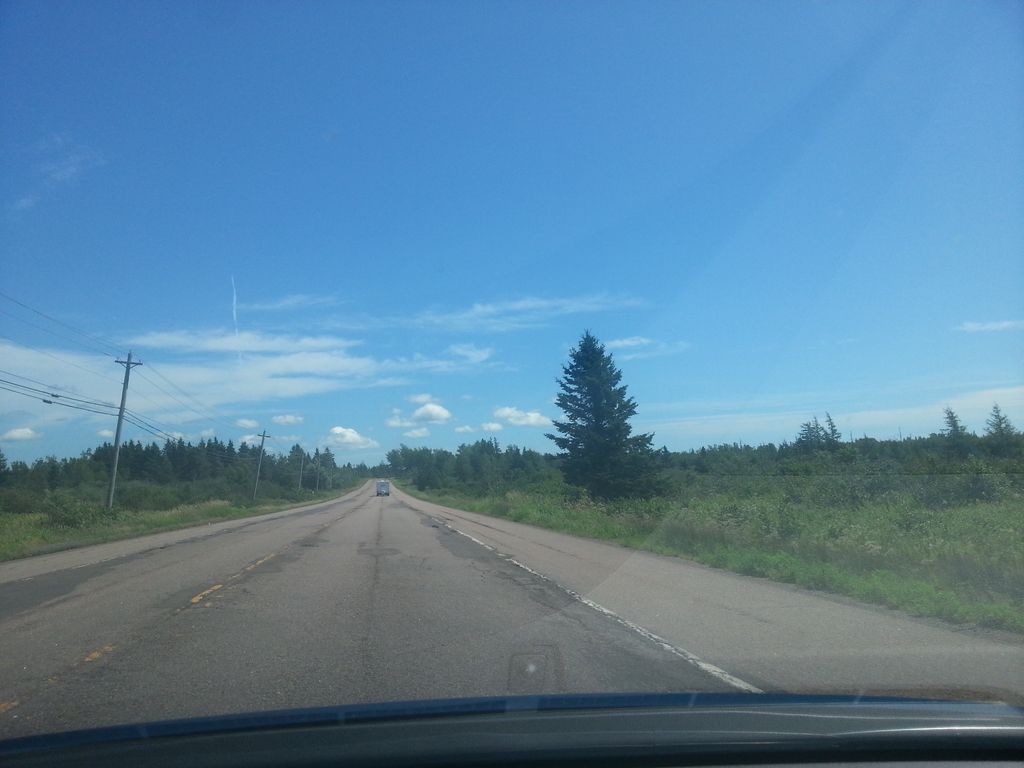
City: charlottetown